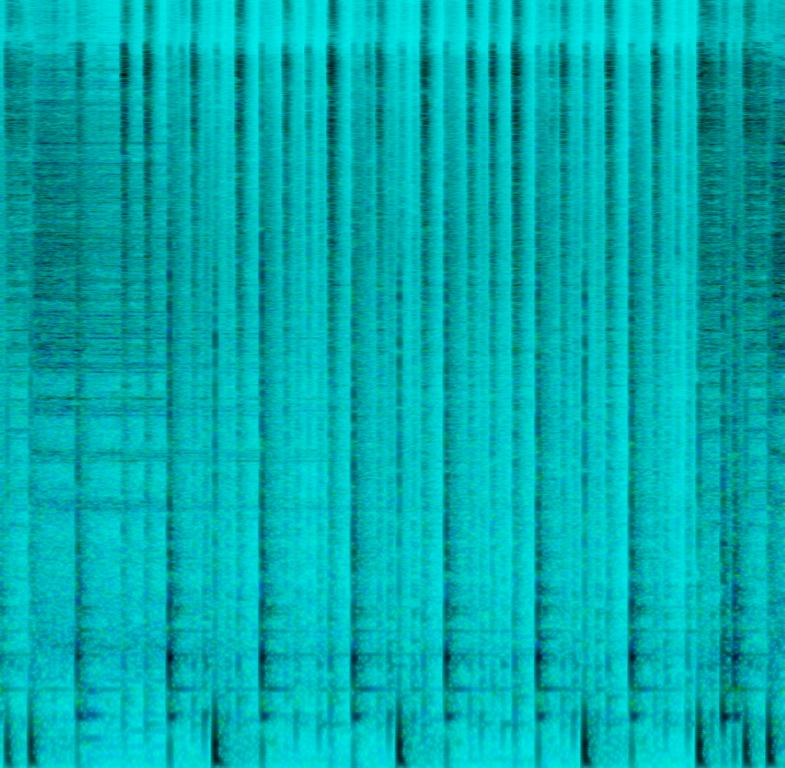
This song features percussion being played at a fast tempo. The beat is of moderate difficulty. The kick is played on the first count of each bar. The snare is played on the second and fourth counts of each bar. The hi-hat is played at a unique rhythm with accents on the first 'and' and the third, third and and fourth counts. There are no voices in this song. This is an instrumental song at a fast tempo. There are no other instruments in this song.